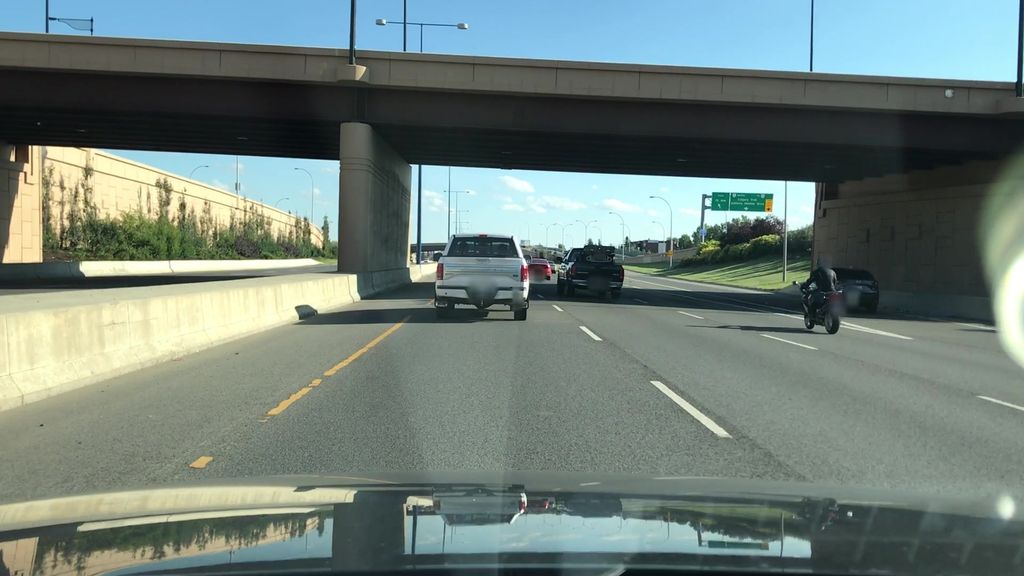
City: edmonton